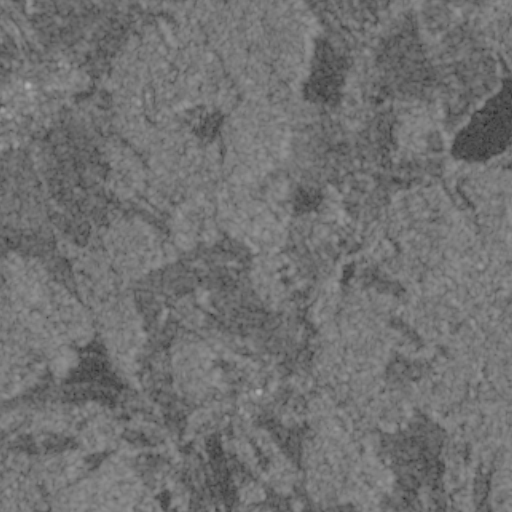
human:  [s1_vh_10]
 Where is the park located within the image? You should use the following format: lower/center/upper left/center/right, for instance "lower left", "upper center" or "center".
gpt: The park is located in the upper left of the image.
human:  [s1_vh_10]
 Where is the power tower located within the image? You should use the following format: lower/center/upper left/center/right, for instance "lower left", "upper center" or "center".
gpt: The power tower is located in the lower left of the image.
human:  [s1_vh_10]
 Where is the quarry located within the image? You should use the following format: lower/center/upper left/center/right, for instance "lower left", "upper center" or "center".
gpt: The quarry is located in the upper left of the image.
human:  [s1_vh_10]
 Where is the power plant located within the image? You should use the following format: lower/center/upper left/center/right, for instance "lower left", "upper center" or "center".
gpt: There is no power plant in the image.

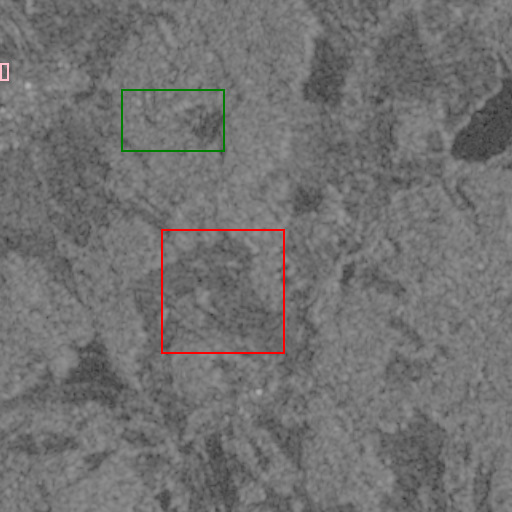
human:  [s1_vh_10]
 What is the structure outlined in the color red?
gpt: The structure outlined in red is a crop field.
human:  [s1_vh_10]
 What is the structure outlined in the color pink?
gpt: The structure outlined in pink is a park.
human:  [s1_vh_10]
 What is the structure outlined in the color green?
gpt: The structure outlined in green is a quarry.
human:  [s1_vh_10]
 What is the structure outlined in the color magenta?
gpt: There is no magenta outline.